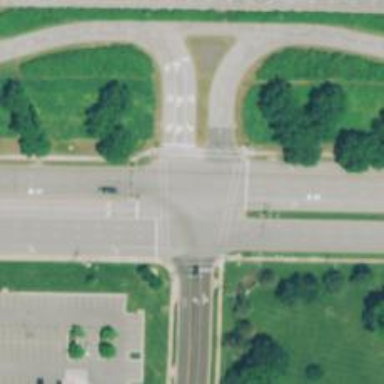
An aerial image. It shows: Road marking with turn dashes.